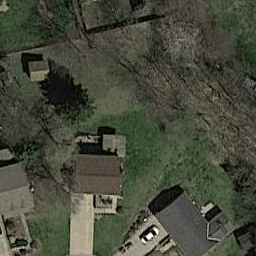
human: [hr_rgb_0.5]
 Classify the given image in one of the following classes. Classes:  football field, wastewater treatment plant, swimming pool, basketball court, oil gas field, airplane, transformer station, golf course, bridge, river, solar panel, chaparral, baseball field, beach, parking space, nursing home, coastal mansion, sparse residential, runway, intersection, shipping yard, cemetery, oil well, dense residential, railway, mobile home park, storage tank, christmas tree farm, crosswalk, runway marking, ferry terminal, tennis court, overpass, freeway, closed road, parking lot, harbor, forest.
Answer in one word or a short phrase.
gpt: sparse residential